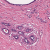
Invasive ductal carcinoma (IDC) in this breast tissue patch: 0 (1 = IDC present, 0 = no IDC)